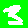
Digit: 3